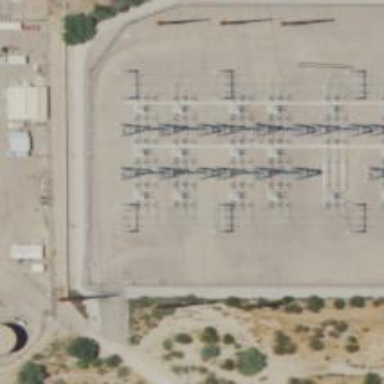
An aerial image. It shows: Switch for power supply.